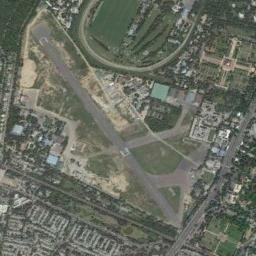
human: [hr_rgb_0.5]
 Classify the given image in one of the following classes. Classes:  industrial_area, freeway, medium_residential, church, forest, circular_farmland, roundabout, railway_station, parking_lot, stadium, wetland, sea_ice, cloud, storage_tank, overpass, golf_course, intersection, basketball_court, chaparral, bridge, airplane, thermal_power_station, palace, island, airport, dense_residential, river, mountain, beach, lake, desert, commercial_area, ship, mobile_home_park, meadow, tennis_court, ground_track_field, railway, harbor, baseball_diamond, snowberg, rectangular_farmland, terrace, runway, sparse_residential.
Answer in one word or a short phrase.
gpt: airport